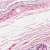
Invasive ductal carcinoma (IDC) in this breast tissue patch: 0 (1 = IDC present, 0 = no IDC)